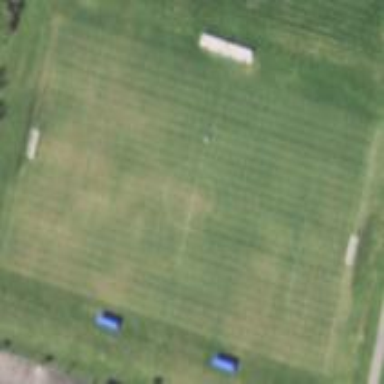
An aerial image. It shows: Soccer pitch for leisureland activities.